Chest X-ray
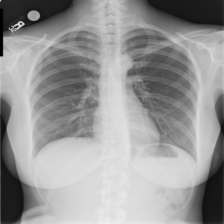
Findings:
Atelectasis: negative
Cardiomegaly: negative
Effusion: negative
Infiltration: negative
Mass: negative
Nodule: negative
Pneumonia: negative
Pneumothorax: negative
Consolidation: negative
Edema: negative
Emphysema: negative
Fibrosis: negative
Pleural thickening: negative
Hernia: negative